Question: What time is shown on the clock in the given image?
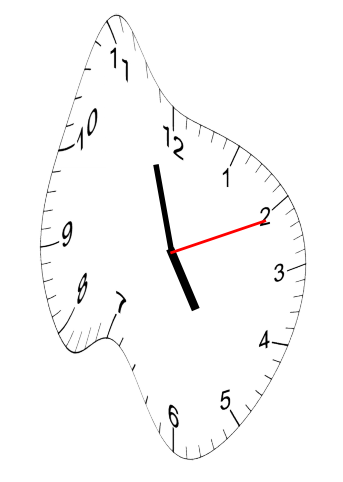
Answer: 04:57:11